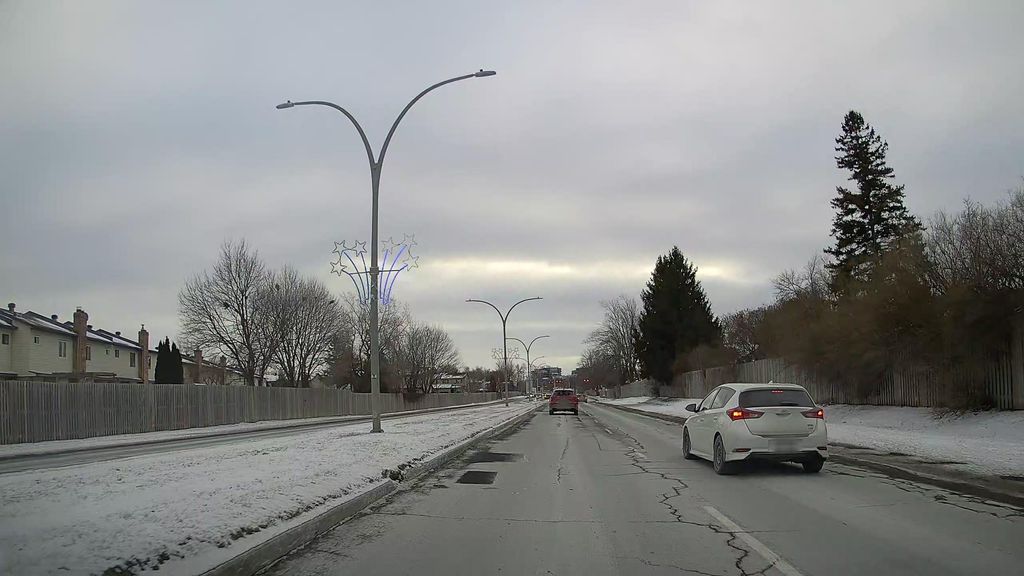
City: montreal